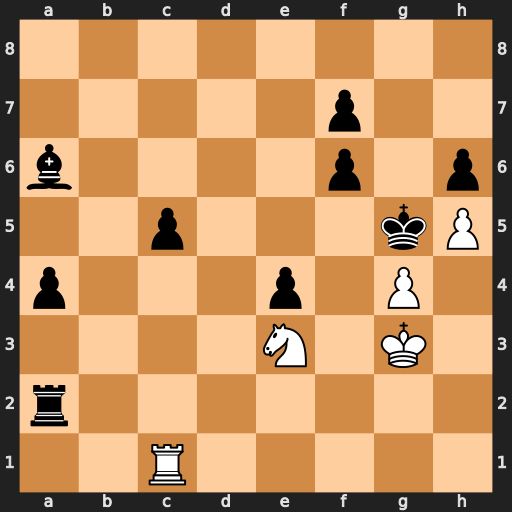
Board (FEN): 8/5p2/b4p1p/2p3kP/p3p1P1/4N1K1/r7/2R5
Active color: w
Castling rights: -
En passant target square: -
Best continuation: Rxc5+ f5 Rxf5#